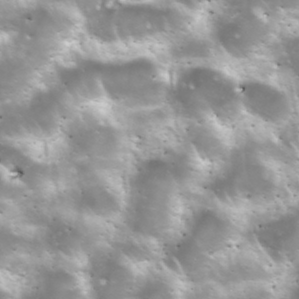
Label: non_frost